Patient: sex F, age 69
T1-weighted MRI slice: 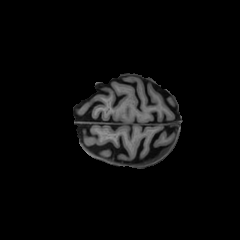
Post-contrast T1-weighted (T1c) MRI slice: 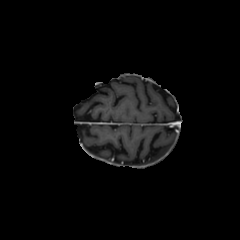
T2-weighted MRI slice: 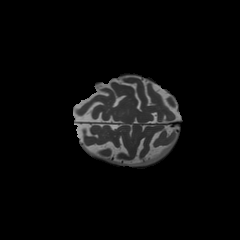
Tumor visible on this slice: no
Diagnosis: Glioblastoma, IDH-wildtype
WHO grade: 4